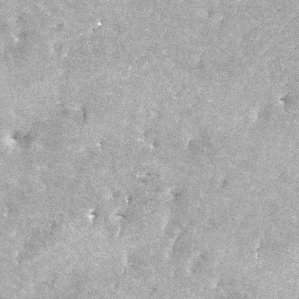
Label: frost